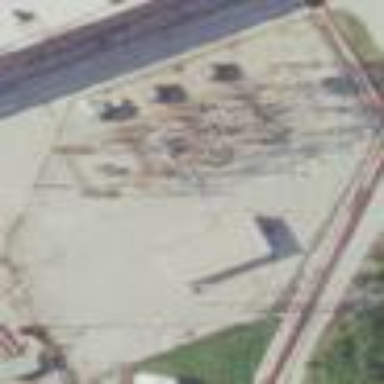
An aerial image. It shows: Power substation.